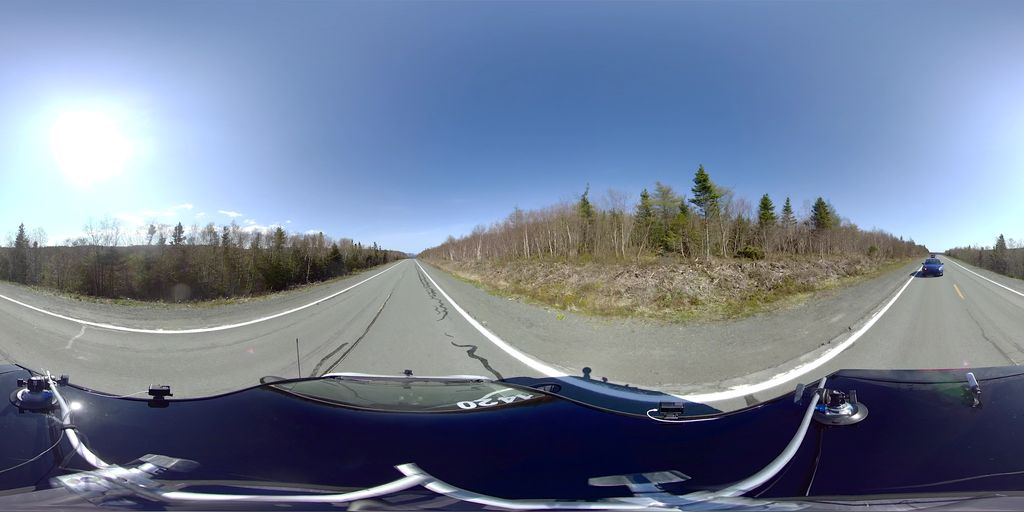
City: st_johns